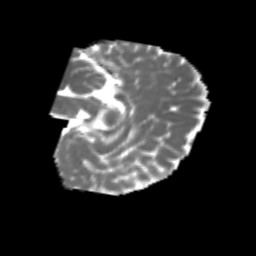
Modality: MD
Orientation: sagittal
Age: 6
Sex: male
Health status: healthy